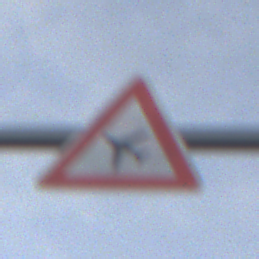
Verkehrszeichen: FlugbetriebRechts
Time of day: SunriseSunset
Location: Outdoor (Nature)
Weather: PartlyCloudy
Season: NotSpecified
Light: Natural